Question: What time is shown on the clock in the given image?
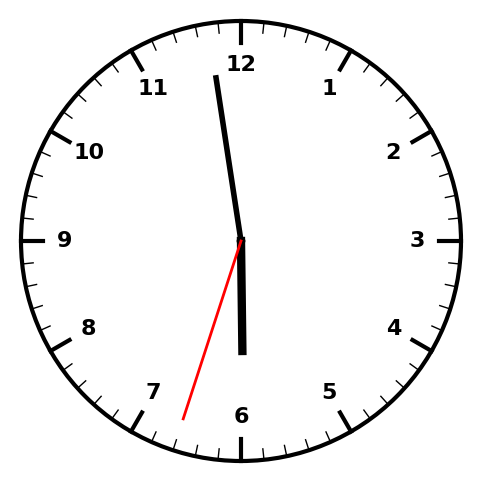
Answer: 05:58:33